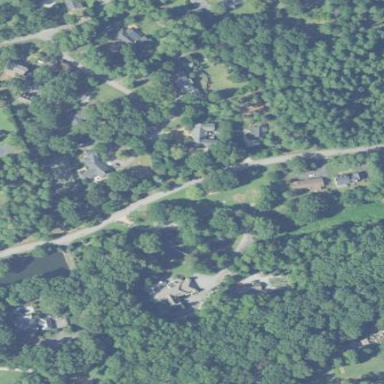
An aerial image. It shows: Residential area within neighborhood.